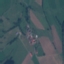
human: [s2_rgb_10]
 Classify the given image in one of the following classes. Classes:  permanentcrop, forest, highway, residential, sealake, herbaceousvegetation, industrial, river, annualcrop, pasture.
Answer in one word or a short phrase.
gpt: Pasture